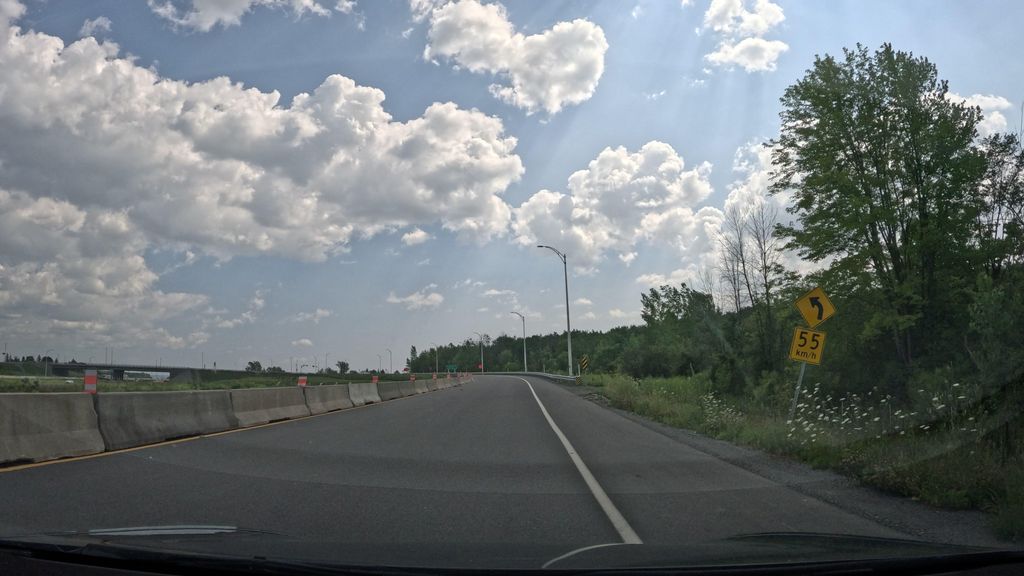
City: montreal